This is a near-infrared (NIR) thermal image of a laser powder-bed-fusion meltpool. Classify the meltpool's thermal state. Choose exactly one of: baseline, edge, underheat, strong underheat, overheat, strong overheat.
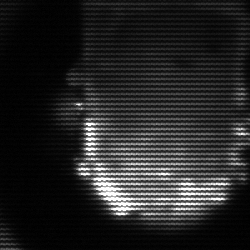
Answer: baseline